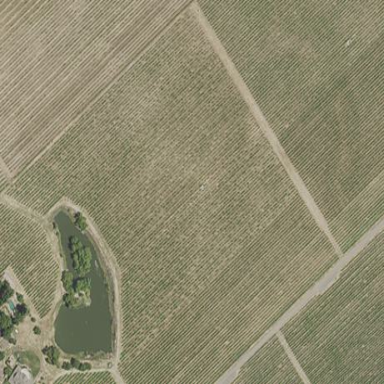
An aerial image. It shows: Vineyard where grapes are grown.